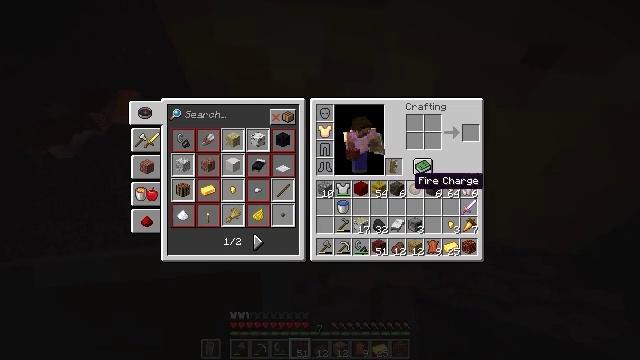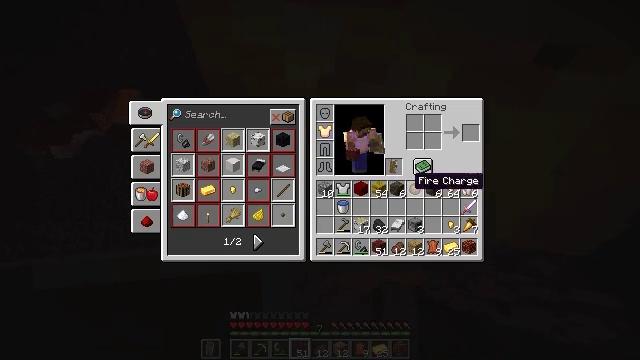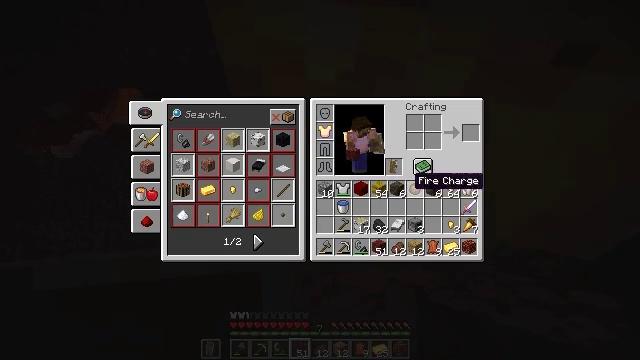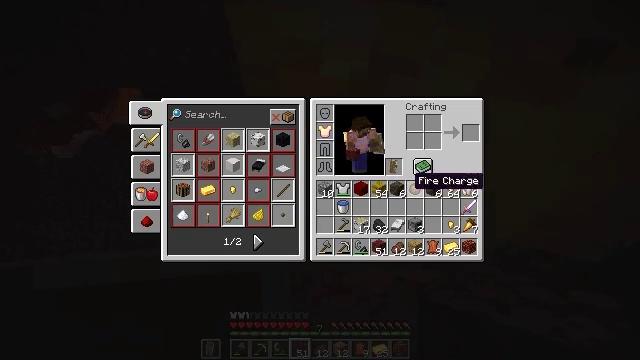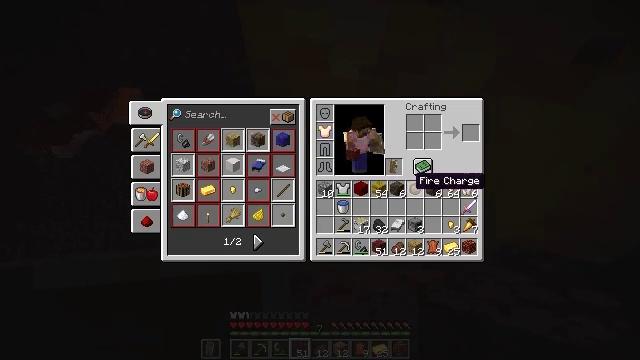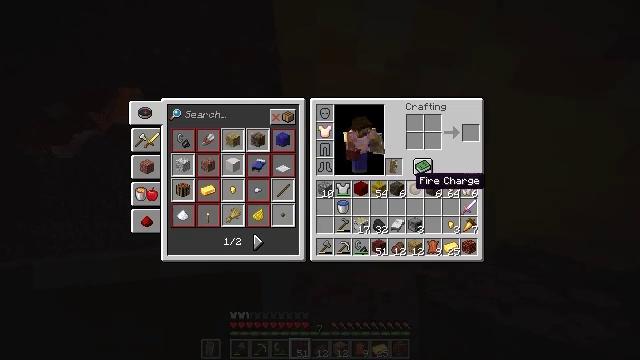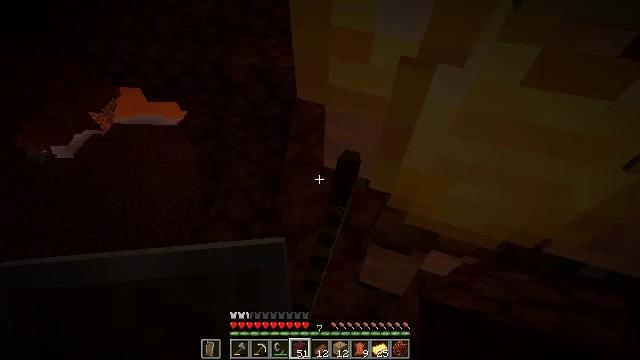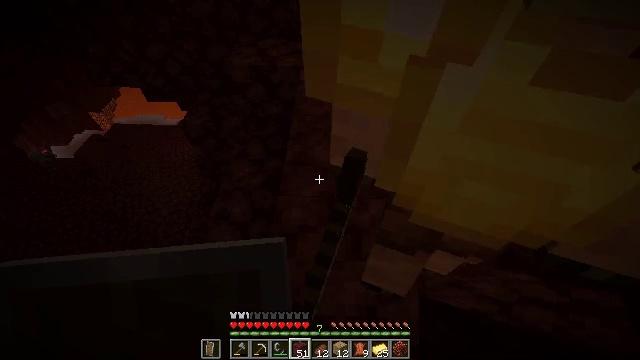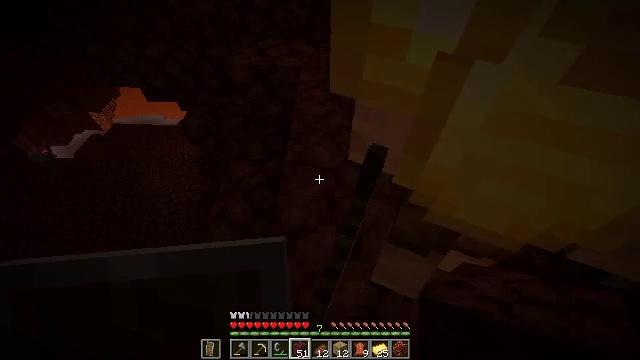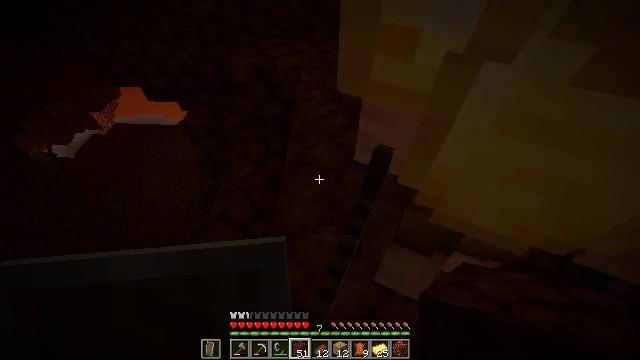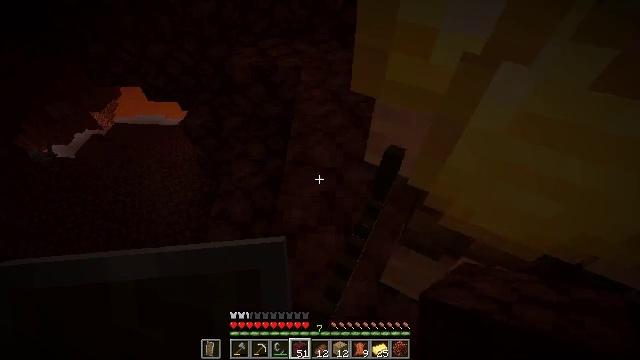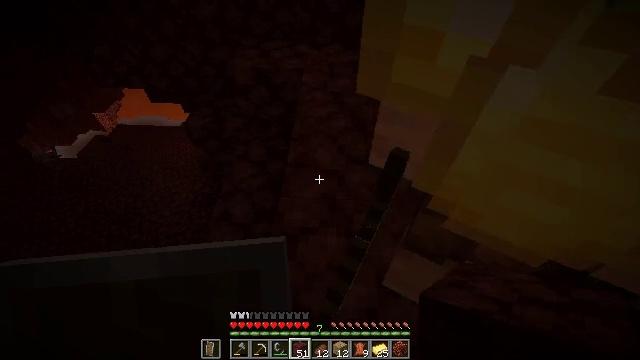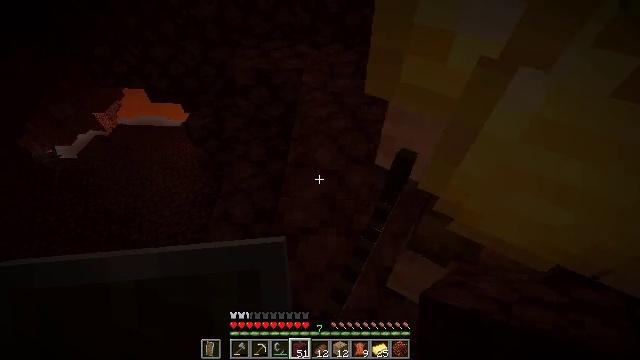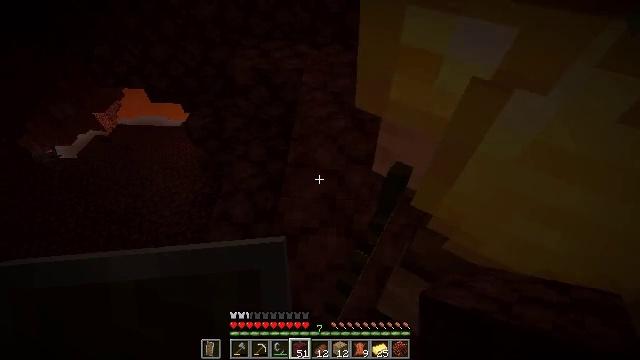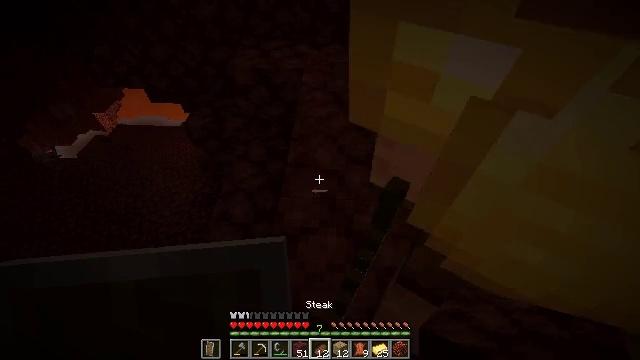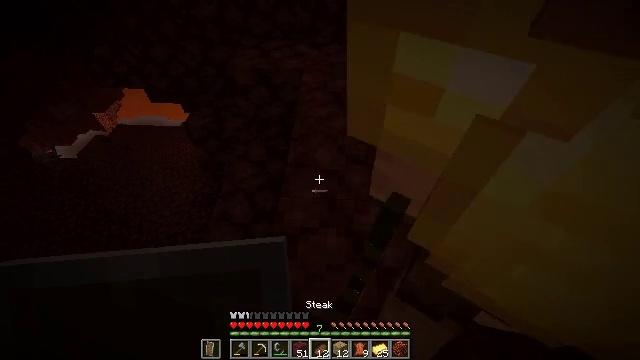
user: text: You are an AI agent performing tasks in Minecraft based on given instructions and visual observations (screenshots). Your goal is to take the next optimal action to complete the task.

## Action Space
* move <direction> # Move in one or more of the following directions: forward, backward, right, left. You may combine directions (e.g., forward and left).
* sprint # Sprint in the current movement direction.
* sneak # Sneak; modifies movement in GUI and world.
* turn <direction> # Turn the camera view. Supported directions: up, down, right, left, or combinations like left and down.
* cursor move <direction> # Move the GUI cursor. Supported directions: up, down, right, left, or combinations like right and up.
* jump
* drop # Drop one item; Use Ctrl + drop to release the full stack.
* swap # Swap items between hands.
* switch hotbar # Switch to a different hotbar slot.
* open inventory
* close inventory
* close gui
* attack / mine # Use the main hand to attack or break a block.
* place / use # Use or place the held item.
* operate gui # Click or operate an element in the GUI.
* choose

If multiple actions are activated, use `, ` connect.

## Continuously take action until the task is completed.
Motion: motion action
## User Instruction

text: Remove a magma block from the inventory.
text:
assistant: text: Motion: no_op
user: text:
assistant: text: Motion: no_op
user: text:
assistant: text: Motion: no_op
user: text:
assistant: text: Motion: no_op
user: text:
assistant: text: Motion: no_op
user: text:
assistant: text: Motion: close inventory
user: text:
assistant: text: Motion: close inventory
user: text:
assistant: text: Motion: close inventory
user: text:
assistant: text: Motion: no_op
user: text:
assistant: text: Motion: no_op
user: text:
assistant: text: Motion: no_op
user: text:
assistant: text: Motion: no_op
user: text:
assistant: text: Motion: no_op
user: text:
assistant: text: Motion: no_op
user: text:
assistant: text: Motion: no_op
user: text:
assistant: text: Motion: no_op
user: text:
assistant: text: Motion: no_op
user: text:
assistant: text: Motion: no_op
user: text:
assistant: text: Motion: no_op
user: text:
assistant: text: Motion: no_op
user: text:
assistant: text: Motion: no_op
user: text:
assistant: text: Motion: no_op
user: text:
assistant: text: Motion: no_op
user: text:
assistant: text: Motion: turn right and up
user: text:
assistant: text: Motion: turn right and up
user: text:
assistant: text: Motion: turn right and up
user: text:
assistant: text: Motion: turn right and up
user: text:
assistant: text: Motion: no_op
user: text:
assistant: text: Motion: no_op
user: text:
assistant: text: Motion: no_op